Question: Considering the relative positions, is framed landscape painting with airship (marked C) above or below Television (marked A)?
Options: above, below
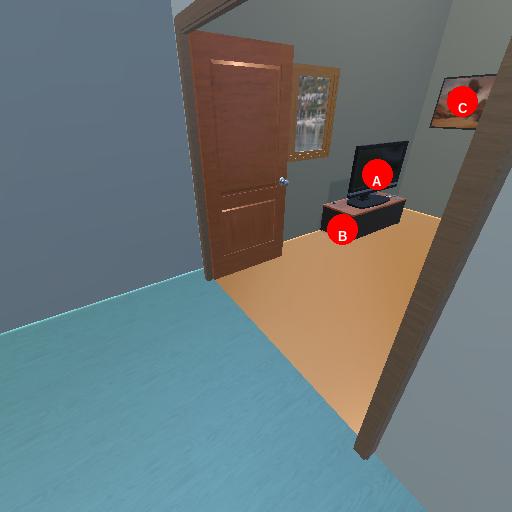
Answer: above